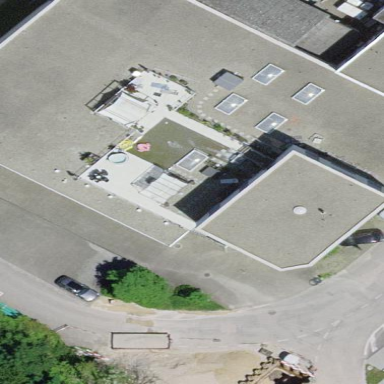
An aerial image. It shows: Office building.